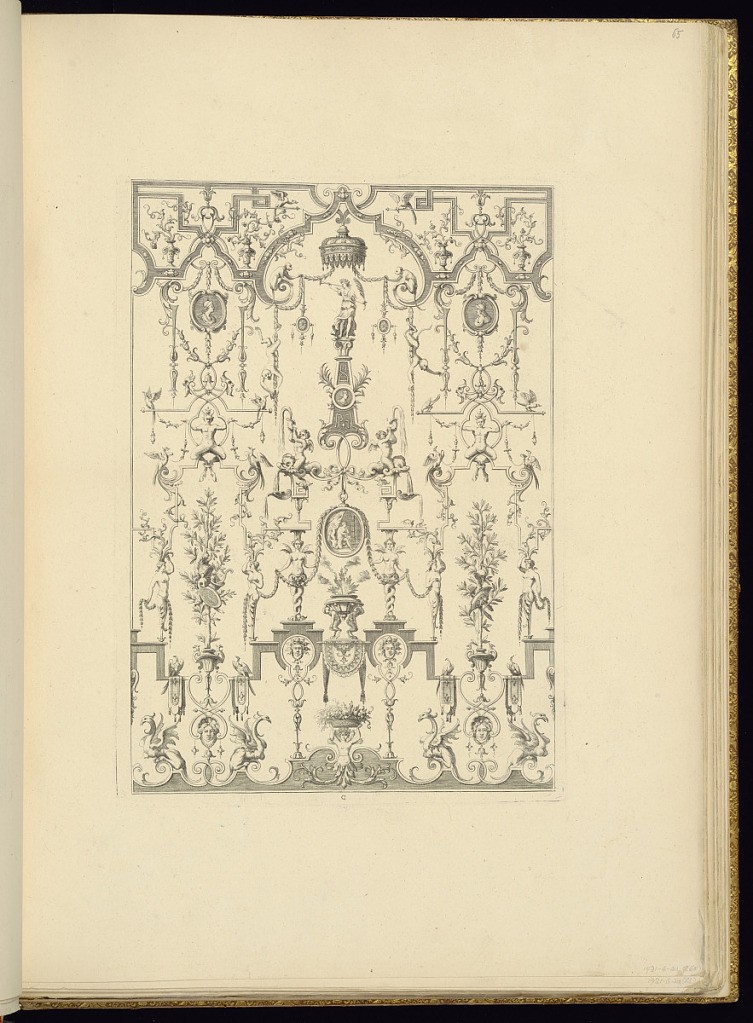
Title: Panel Design of Grotesque Ornamentation
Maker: Jean Berain, the elder, French, 1640-1711
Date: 1711
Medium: Engraving on laid paper
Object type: Bound print
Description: Composition of grotesque ornamentation with monkeys (singeries), anguipèdes, medallions, scrolls, garlands, satyrs, griffins, and strapwork. The plate is not signed, but it is lettered "C."